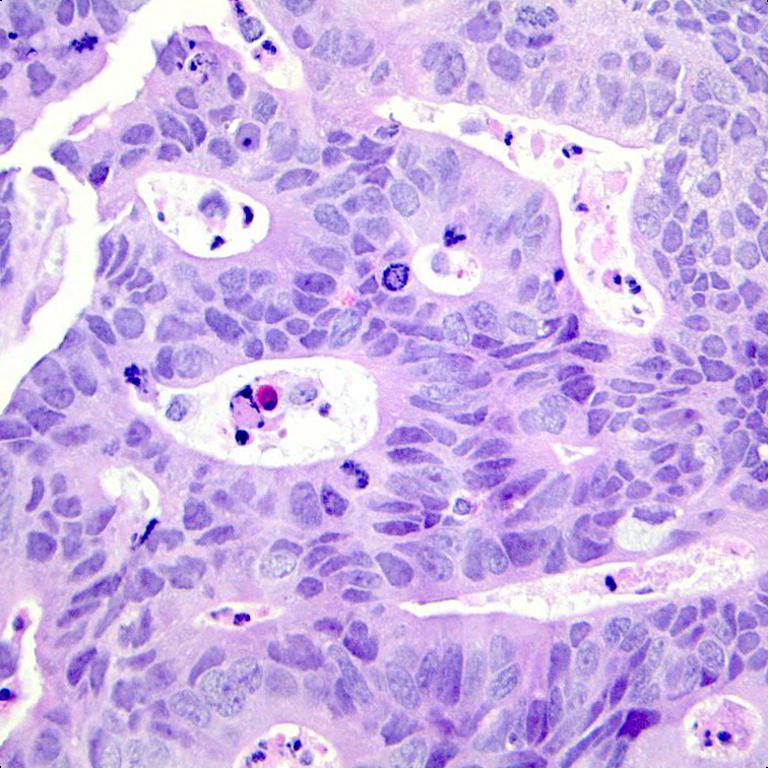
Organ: colon
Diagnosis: adenocarcinomas